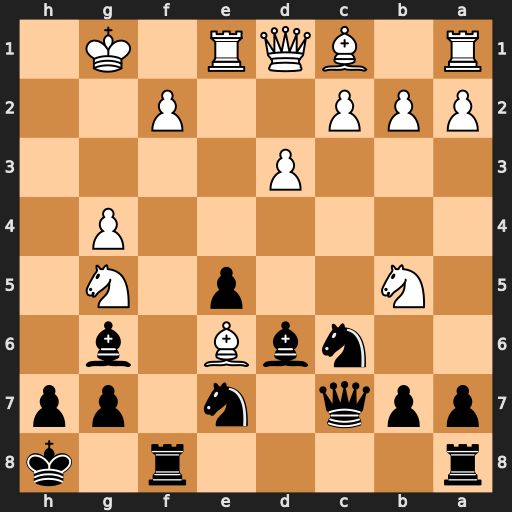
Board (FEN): r4r1k/ppq1n1pp/2nbB1b1/1N2p1N1/6P1/3P4/PPP2P2/R1BQR1K1
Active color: b
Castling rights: -
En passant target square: -
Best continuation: Qb6 Be3 Qxb5